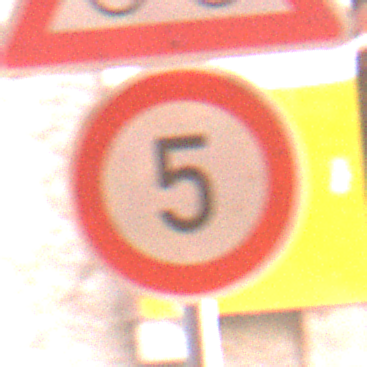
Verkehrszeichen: Geschwindigkeit5
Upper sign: RadverkehrRechts
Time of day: MorningAfternoon
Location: Outdoor (Urban)
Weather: Clear
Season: NotSpecified
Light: Natural